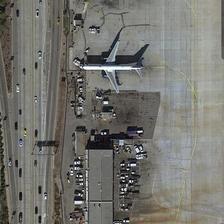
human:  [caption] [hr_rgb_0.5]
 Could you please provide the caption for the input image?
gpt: three planes are parked on an airport next to a road with many cars running .

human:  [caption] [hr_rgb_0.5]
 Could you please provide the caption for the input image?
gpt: three planes are near a road with many cars running .

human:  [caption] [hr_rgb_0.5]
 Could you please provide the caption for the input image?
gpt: three planes are parked on the airport next to a road with many cars running .

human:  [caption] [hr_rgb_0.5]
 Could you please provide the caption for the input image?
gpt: the airport is so close to the road that some planes stop next to the road .

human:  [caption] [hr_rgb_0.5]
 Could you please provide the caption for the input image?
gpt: three planes are parked on an airport next to a road with many cars running .